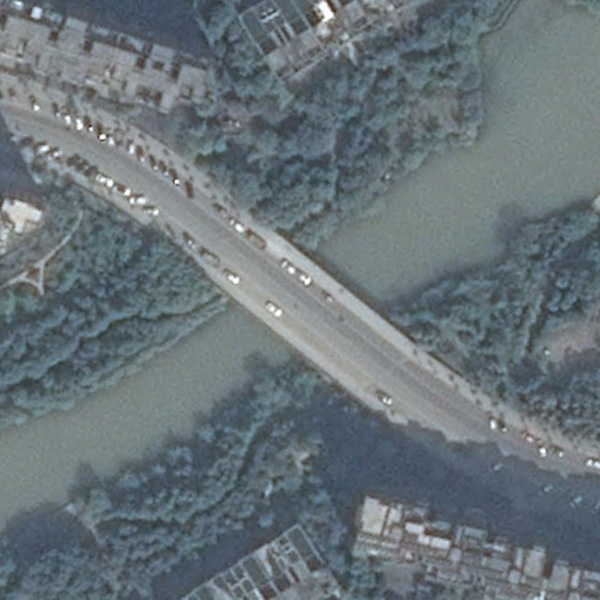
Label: Bridge